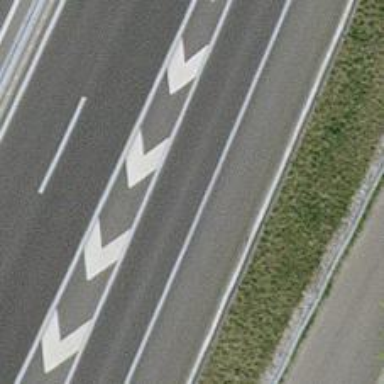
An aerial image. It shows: Motorway link.